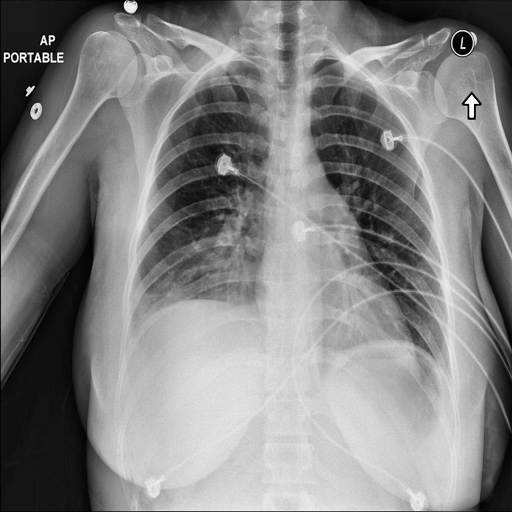
Finding: NORMAL